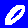
Digit: 0